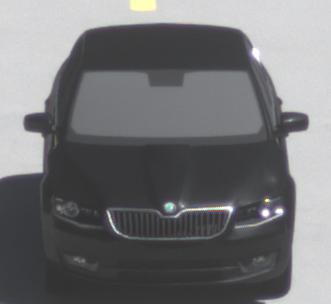
Make: Skoda
Model: Octavia 1.2 TSI
Detailed model: Octavia (III) Limousine
Model produced from: 2013/02
Model produced until: 2015/04
Doors: 5
Color: black
Road condition: dry road
Daytime: midday
Contrast: high contrast